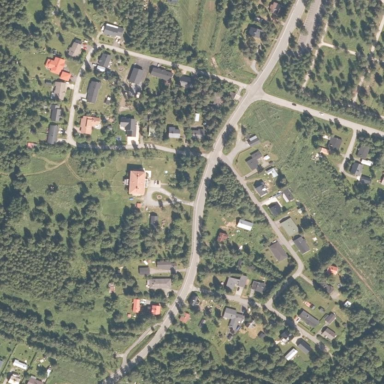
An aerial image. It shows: Residential area.